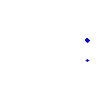
Particle: kaon